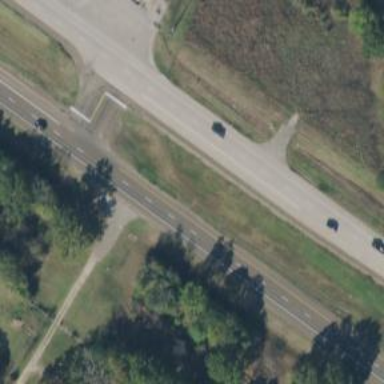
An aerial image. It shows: Trunk highway with expressway features.